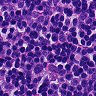
Metastatic tissue present: no